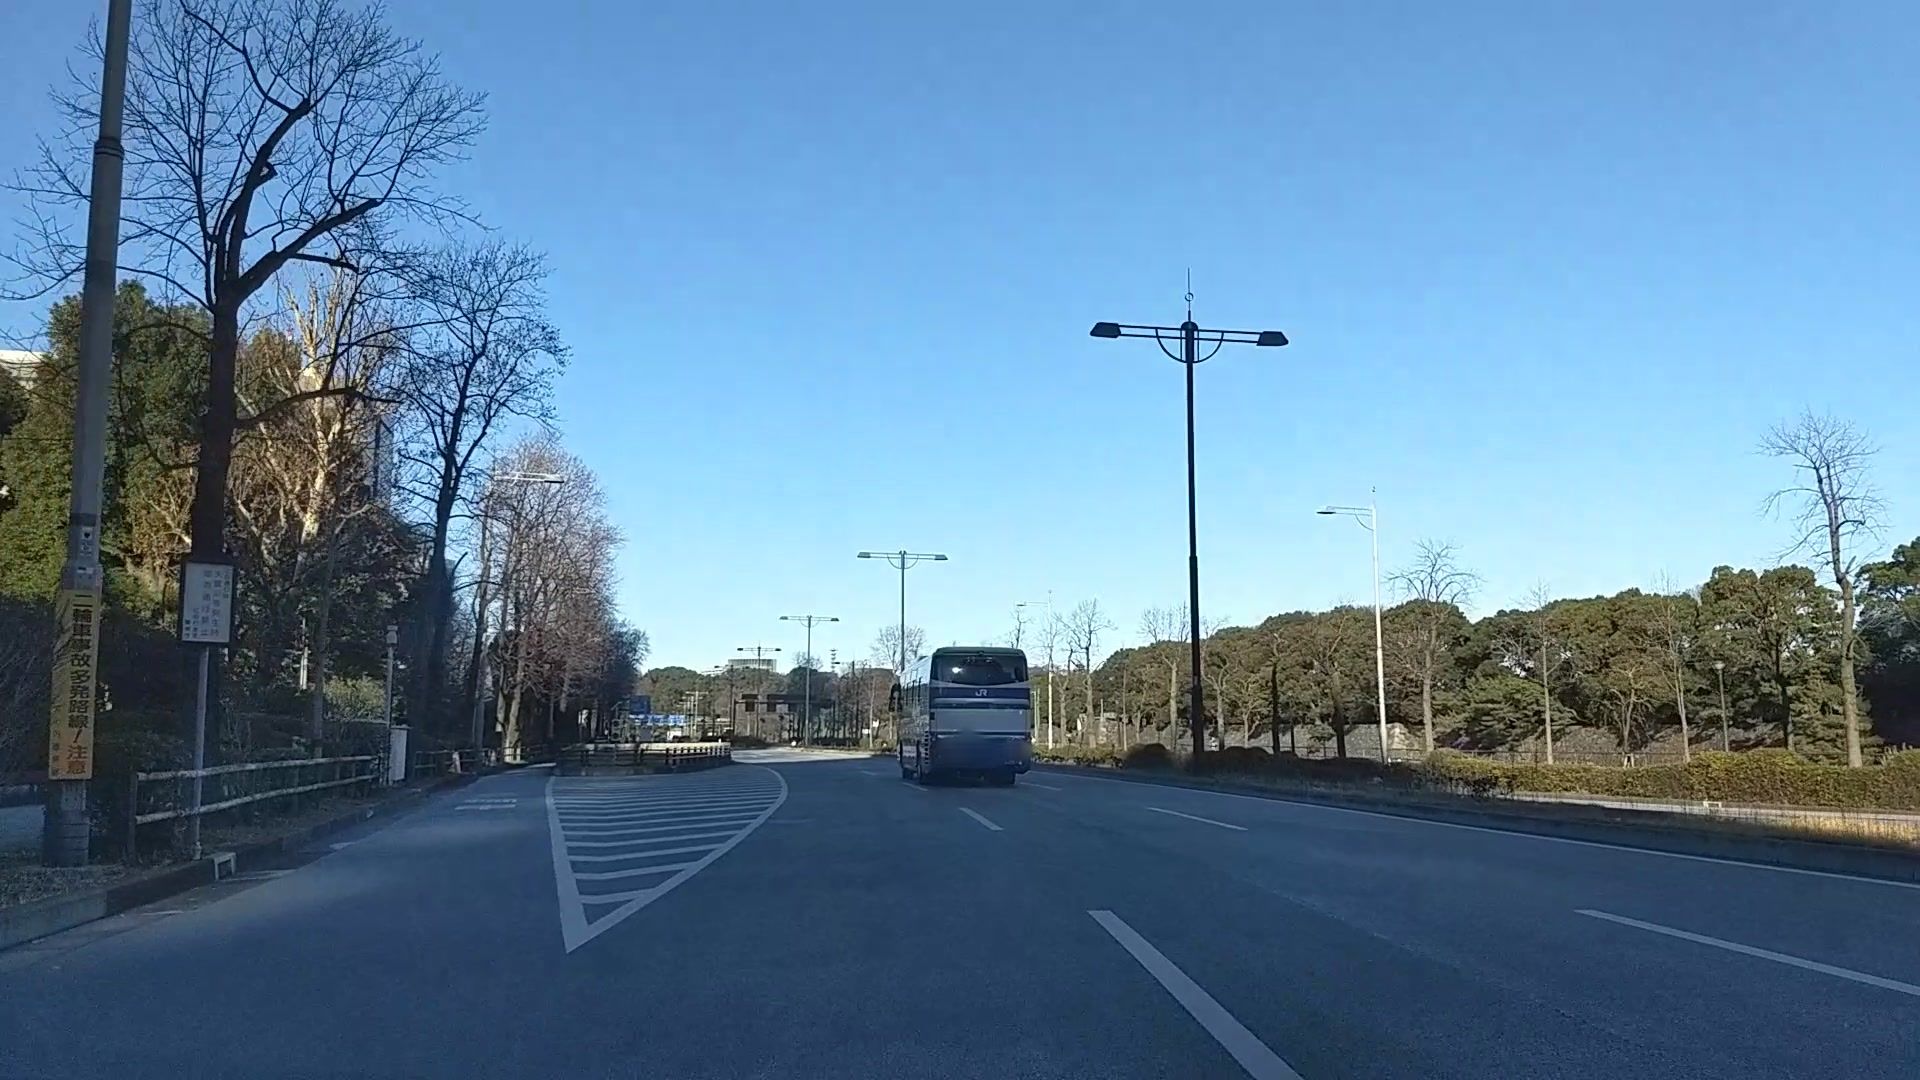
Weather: snowy
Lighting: day
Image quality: good
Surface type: driving surface
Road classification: primary_link, primary
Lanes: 2
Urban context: urban centre
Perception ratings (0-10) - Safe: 4.63, Lively: 3.94, Beautiful: 5.96, Boring: 3.27, Depressing: 6.2, Wealthy: 1.53